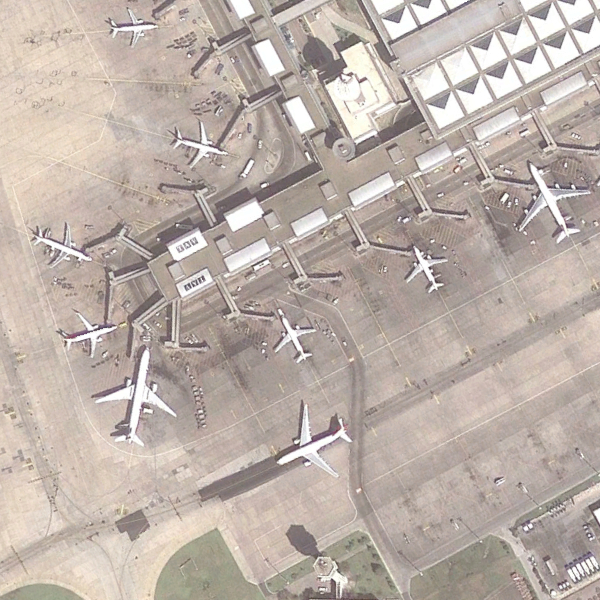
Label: Airport